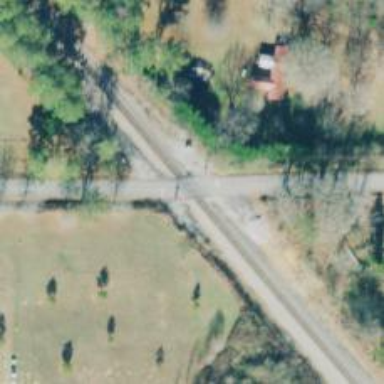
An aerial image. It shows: Level crossing on the railway with lights.